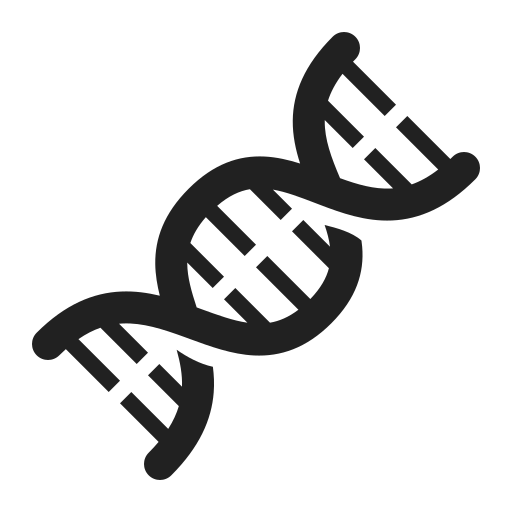
dna high contrast